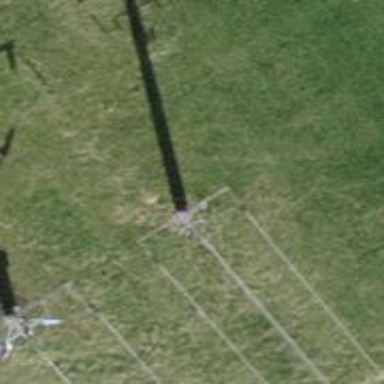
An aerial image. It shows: Minor power line with three cables.